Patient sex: M
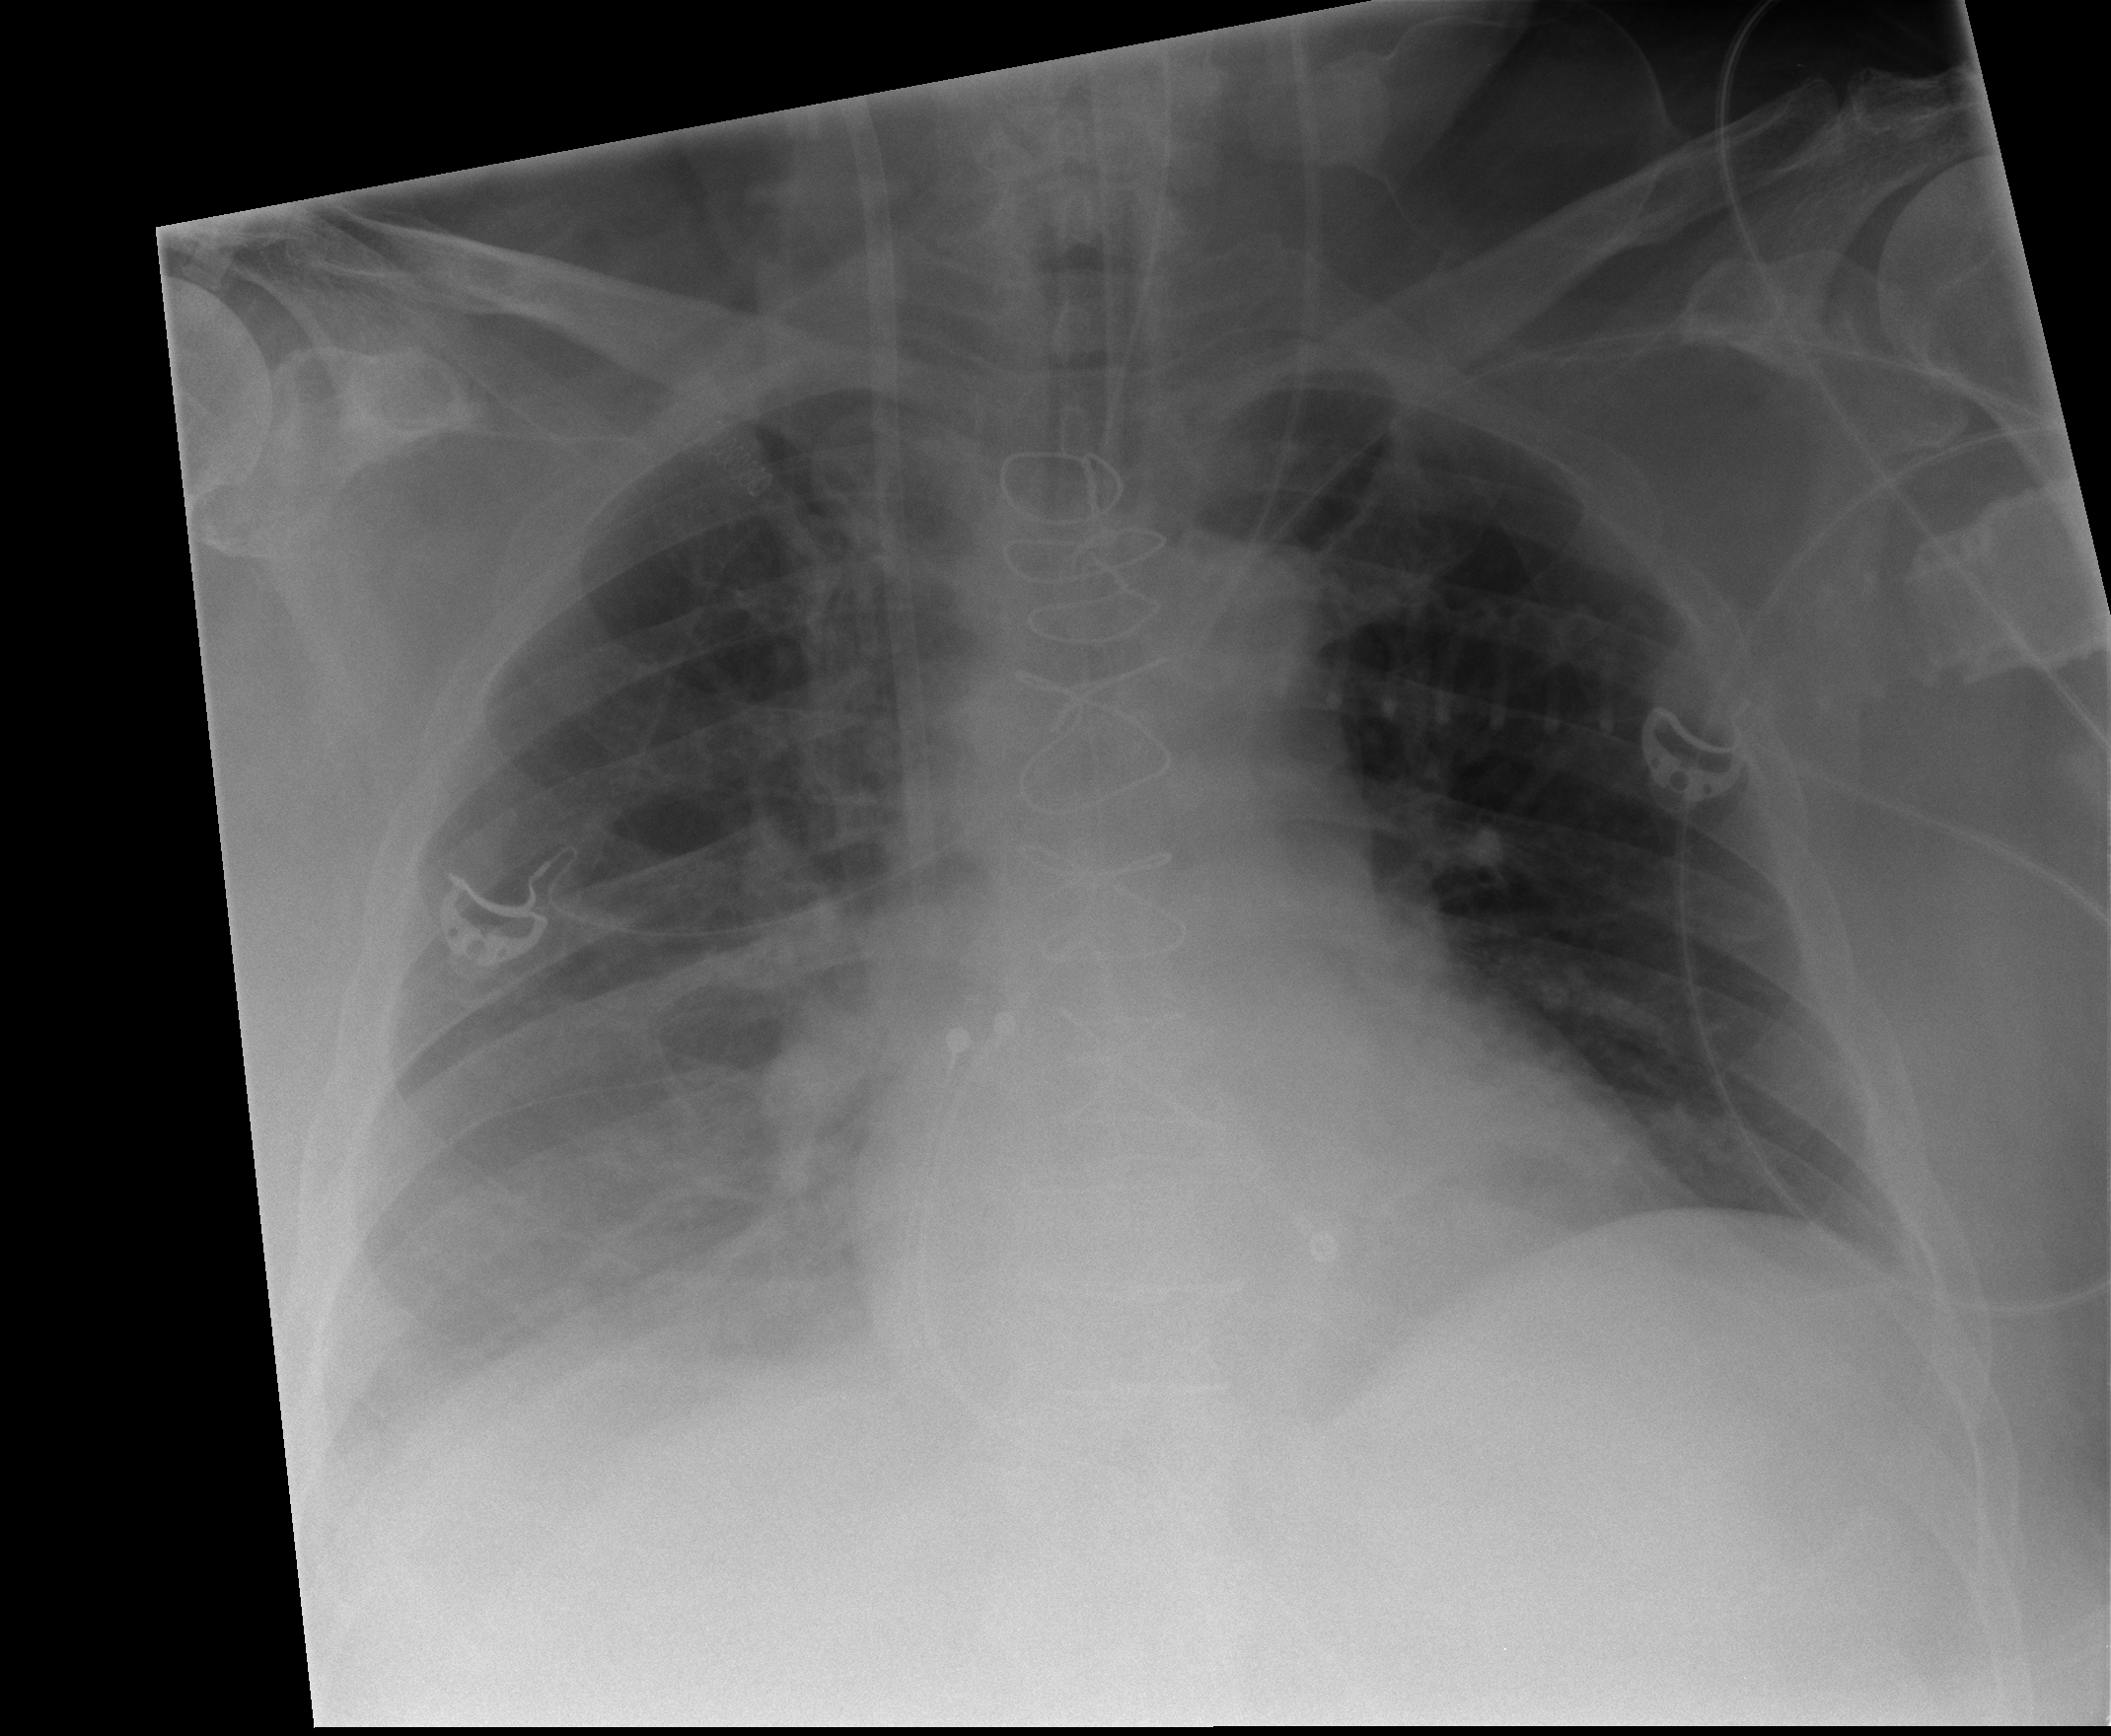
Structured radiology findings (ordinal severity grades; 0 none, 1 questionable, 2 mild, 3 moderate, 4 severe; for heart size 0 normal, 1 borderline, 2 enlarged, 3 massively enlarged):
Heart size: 0
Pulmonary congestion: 0
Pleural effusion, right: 2
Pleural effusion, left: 0
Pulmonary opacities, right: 0
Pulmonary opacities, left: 0
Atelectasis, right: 2
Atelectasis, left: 0